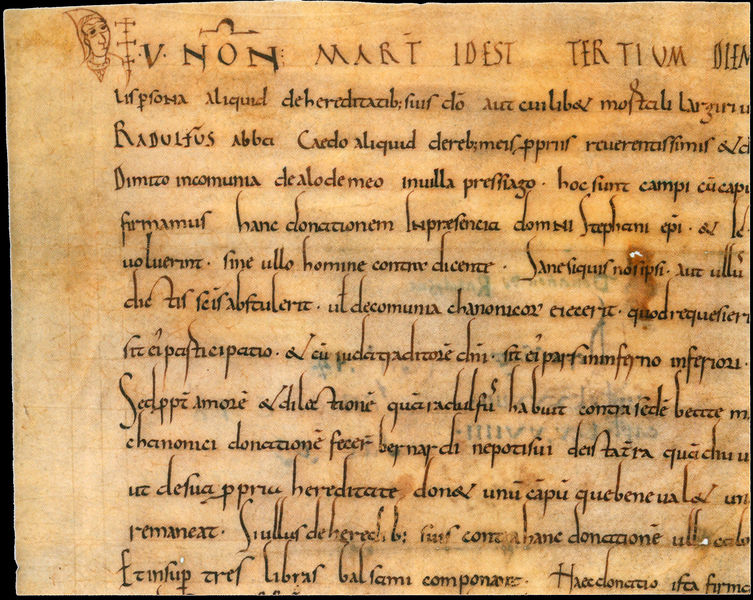
Titel: Urkunde erinnert an die Schenkung einer Abtei der Auverne an die Kathedrale Clermont
Institution: Puy-de-Dome, Arch. dép.
Schlagwörter: blau, feder, kopf, mann, gelb, braun, schwarz, zeichnung, alt, bibel, gesicht, mensch, bild, kirche, blatt, schrift, papier, stab, vergilbt, kaiser, papst, inschrift, foto, buch, kloster, kreuz, religion, links, loch, seite, text, tinte, löcher, fleck, buchseite, rolle, pergament, mittelalter, mönch, schriftrolle, fraktur, handschrift, dokument, geist, latein, kapitälchen, bister, papyrus, manuskript, text latein, non, mart, durscheinend, paslter, tertium, v non, idest